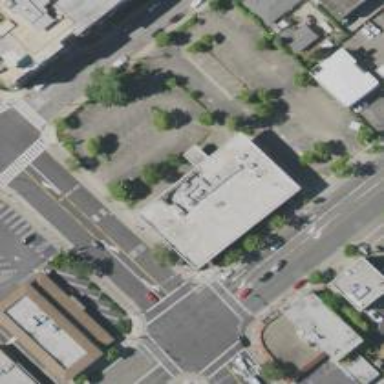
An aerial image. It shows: Bank building.